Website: bh-photo
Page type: receipt
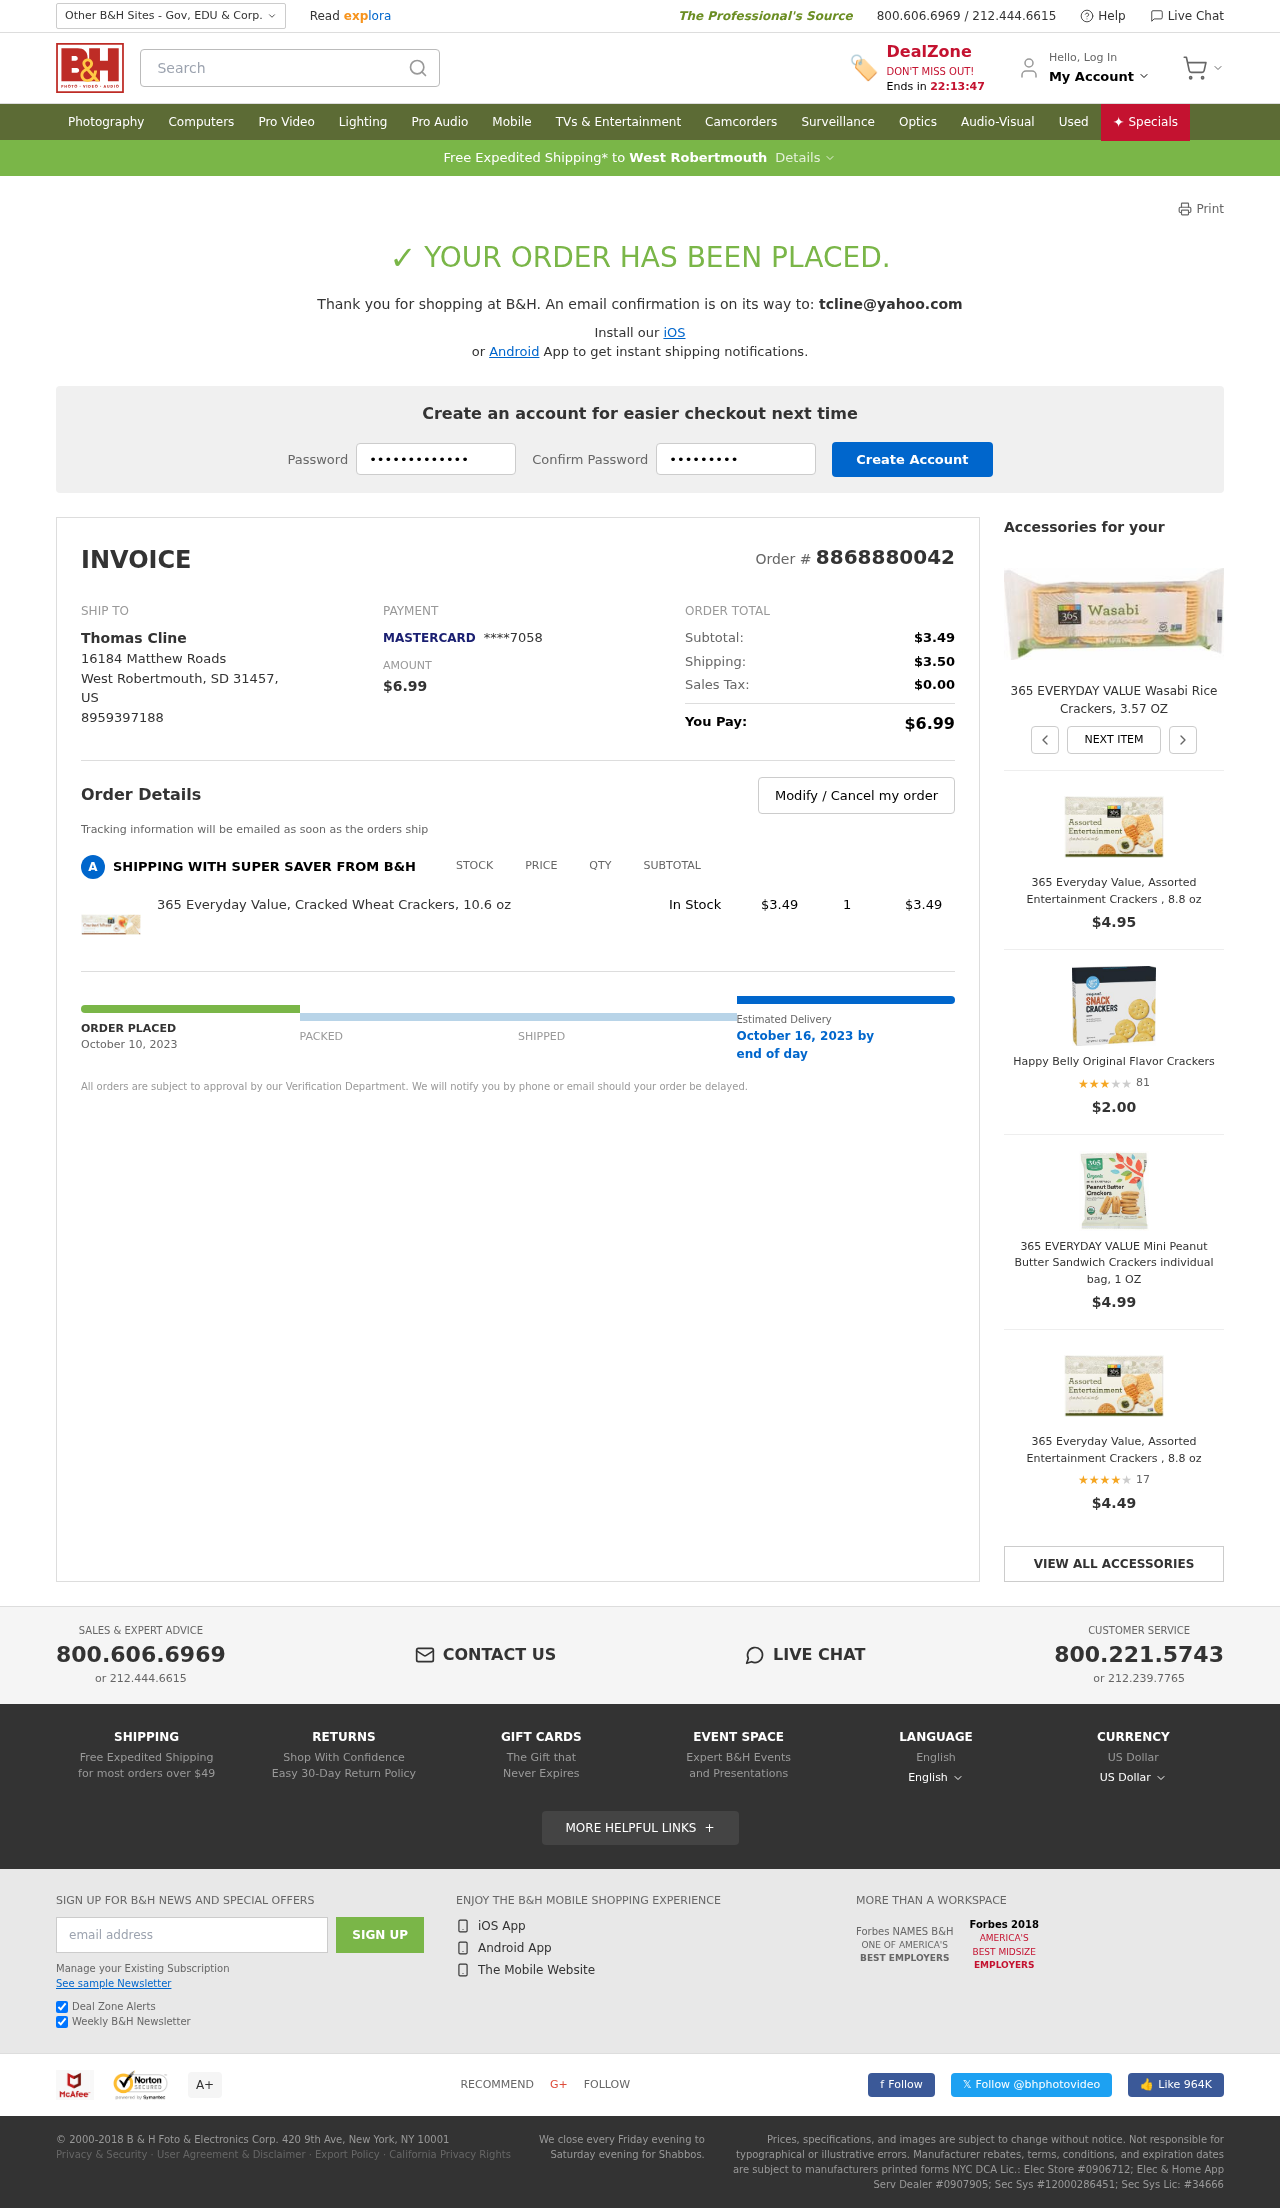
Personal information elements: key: PII_CARD_LAST4
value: ****7058
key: PII_CARD_TYPE
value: MASTERCARD
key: PII_CITY
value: West Robertmouth
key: PII_COUNTRY_CODE
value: US
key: PII_EMAIL
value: tcline@yahoo.com
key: PII_FULLNAME
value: Thomas Cline
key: PII_PHONE
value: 8959397188
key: PII_POSTCODE
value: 31457
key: PII_STATE_ABBR
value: SD
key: PII_STREET
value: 16184 Matthew Roads
Product elements: key: PRODUCT1_NAME
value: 365 Everyday Value, Cracked Wheat Crackers, 10.6 oz
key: PRODUCT1_PRICE
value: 3.49
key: PRODUCT1_QUANTITY
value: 1
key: PRODUCT2_NAME
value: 365 EVERYDAY VALUE Wasabi Rice Crackers, 3.57 OZ
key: PRODUCT3_NAME
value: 365 Everyday Value, Assorted Entertainment Crackers , 8.8 oz
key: PRODUCT3_PRICE
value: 4.95
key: PRODUCT4_NAME
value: Happy Belly Original Flavor Crackers
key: PRODUCT4_NUM_RATINGS
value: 81
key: PRODUCT4_PRICE
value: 2
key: PRODUCT4_RATING
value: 3.4
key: PRODUCT5_NAME
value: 365 EVERYDAY VALUE Mini Peanut Butter Sandwich Crackers individual bag, 1 OZ
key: PRODUCT5_PRICE
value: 4.99
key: PRODUCT6_NAME
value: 365 Everyday Value, Assorted Entertainment Crackers , 8.8 oz
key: PRODUCT6_NUM_RATINGS
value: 17
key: PRODUCT6_PRICE
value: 4.49
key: PRODUCT6_RATING
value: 3.8
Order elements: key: ORDER_ID
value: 8868880042
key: ORDER_TOTAL
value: $6.99
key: ORDER_SUBTOTAL
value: $3.49
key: ORDER_SHIPPING_COST
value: $3.50
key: ORDER_TAX
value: $0.00
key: ORDER_DATE
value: October 10, 2023
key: ORDER_DELIVERY_DATE
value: October 16, 2023 by
Search elements: key: HEADER_SEARCH
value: Search